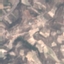
Land use / land cover: PermanentCrop